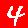
Digit: 4